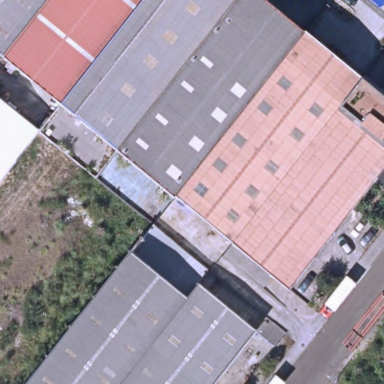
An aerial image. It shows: Industrial building.